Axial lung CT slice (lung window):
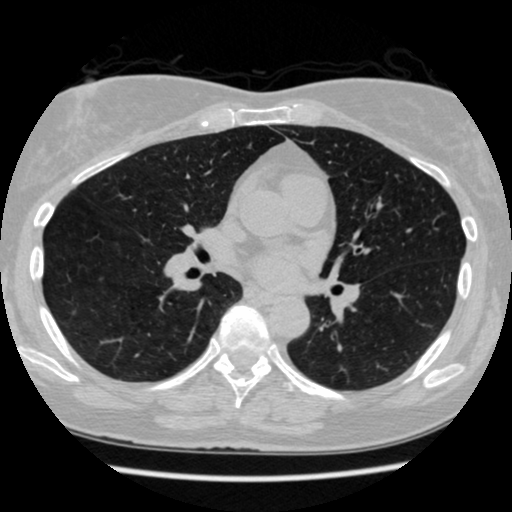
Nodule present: yes
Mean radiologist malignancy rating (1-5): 2.75